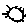
Label: sun